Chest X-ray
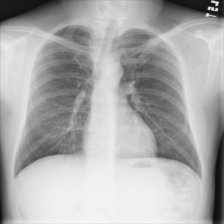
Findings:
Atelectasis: negative
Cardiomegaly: negative
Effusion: negative
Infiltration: negative
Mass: negative
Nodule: negative
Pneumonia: negative
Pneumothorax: negative
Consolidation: negative
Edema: negative
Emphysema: negative
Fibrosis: negative
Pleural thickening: negative
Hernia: negative